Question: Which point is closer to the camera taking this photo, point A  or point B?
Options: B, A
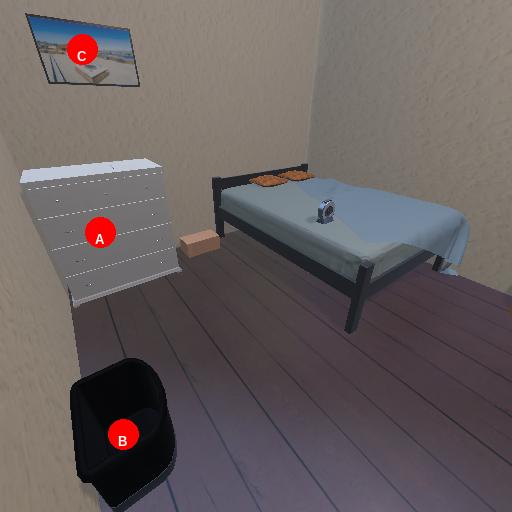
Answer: B